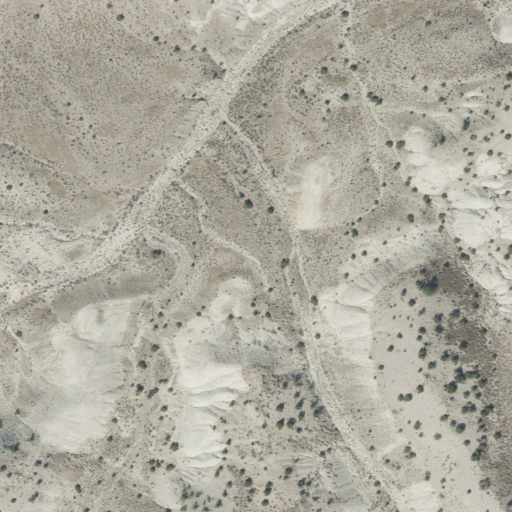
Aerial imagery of valley in Utah named Trail Gulch containing only shrub